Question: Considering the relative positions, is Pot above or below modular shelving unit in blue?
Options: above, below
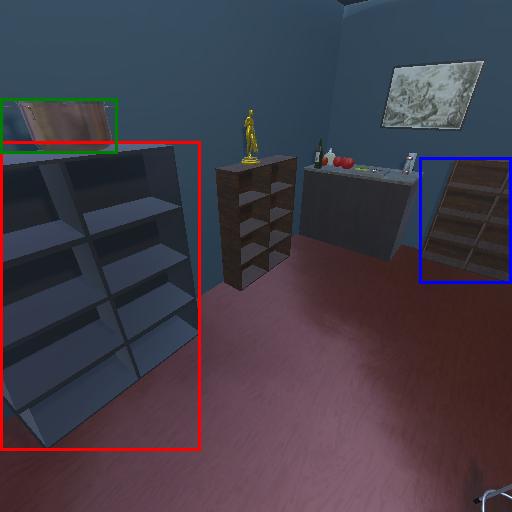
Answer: above